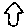
Label: house